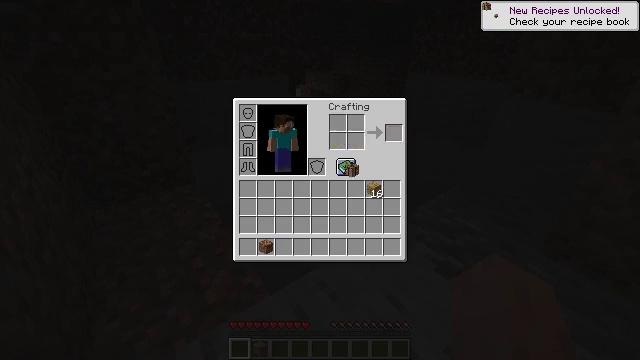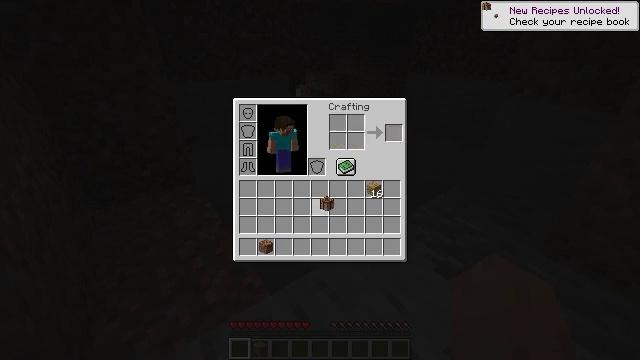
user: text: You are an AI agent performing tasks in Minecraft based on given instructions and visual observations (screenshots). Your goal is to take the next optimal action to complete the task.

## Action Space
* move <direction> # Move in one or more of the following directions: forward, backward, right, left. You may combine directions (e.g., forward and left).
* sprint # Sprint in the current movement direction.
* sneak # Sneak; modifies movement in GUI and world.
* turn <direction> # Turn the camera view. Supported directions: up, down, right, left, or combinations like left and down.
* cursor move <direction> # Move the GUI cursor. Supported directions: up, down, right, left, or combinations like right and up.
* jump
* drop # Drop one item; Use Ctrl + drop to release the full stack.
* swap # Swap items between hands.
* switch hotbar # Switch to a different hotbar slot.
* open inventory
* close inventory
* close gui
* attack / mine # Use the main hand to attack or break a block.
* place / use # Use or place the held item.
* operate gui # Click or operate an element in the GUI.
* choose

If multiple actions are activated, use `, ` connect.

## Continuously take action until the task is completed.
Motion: motion action
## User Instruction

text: Make a crafting table using wooden planks.
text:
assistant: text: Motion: cursor move left and down
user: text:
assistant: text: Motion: no_op